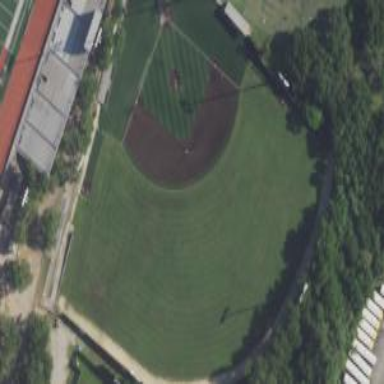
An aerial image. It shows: Artificial turf baseball pitch used for leisure sports.